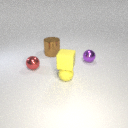
small yellow rubber sphere to the right of small red metal sphere